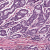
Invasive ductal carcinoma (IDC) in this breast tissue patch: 1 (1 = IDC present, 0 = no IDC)